Question: I am able to create bar chart and displaying strip line through MS Chart below snap:

Same chart I am trying to create in C# at run time feel like to export the chart in excel. Can anyone guide me how can draw the Strip line on bar chart OR can combine bar chart line chart so line chart seems displaying the strip line.
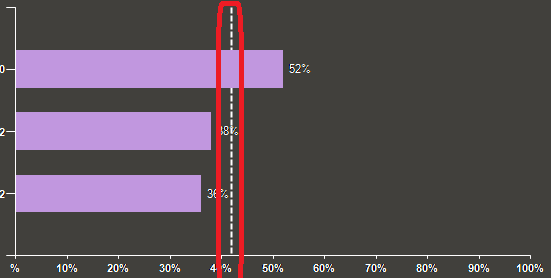
Answer: one possible approach is to add a new series like this:
1. add a new series to the bar chart, using 2 cells equal to the value where you want to have vertical line (x column in illustration)
2. select the new series bars and change chart type to X Y (Scatter) - the one with both markers and lines so you can then select it again
3. edit data range for the new series, so x-values point to your value and y-values to 0 and 1
4. change the right axis to Minimum: Fixed 0,0, Maximum: Fixed 1,0 and change major tick lines and axis labels to None
5. remove markers and change line style